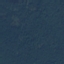
Label: Forest